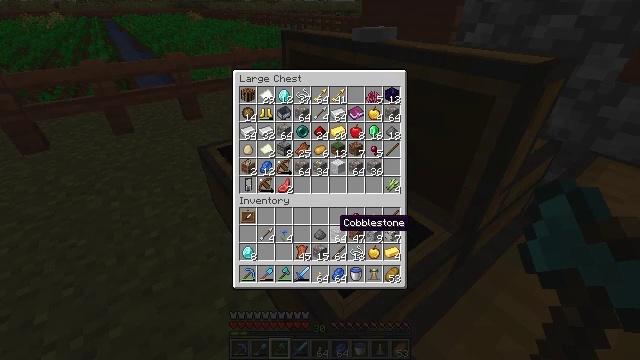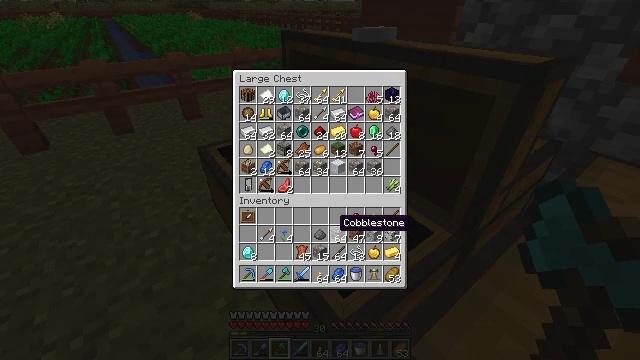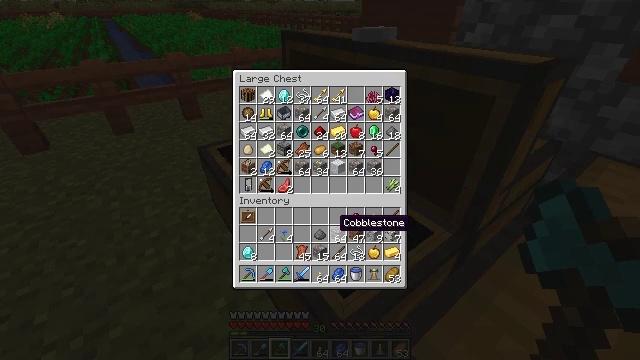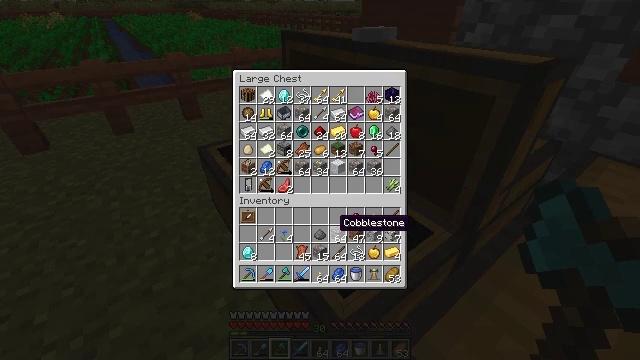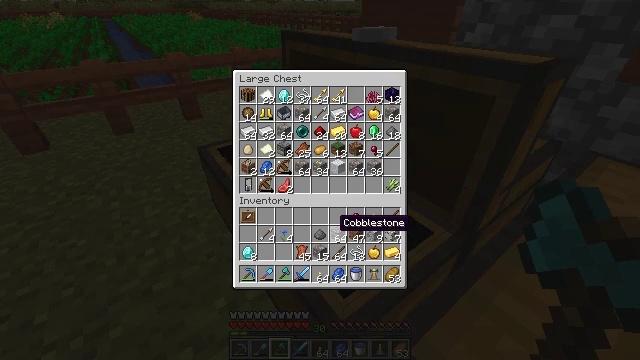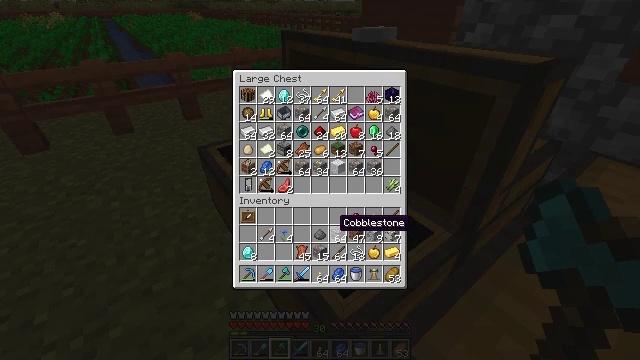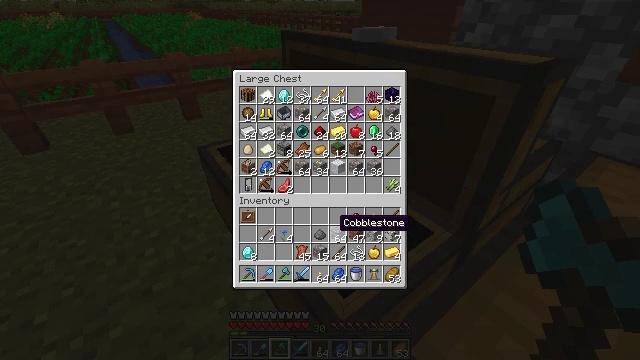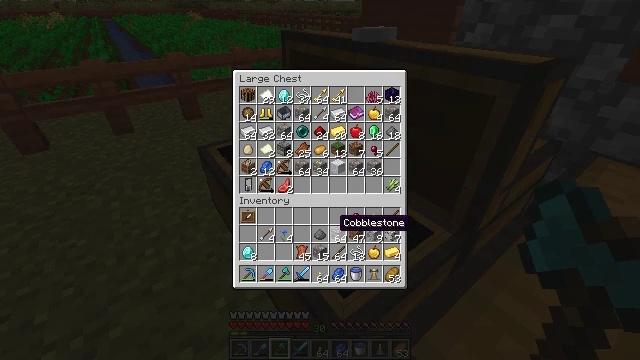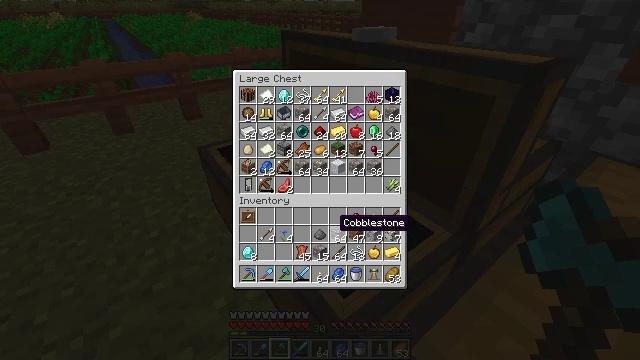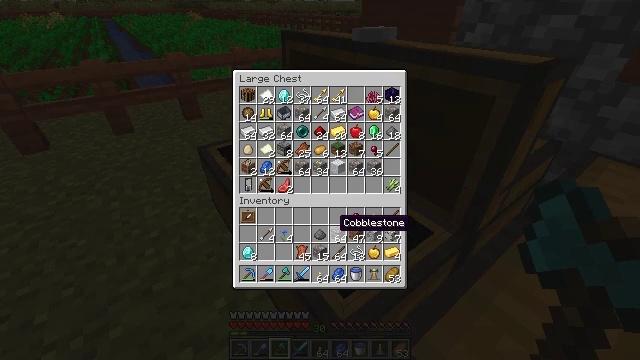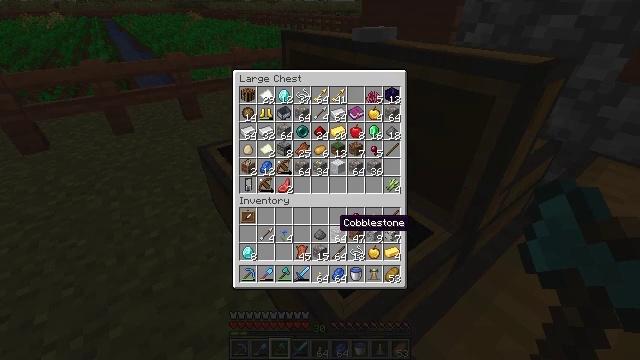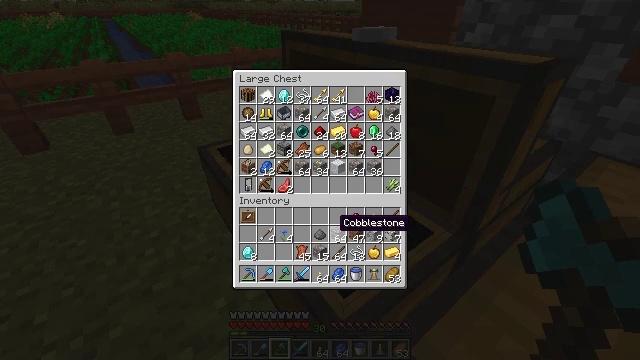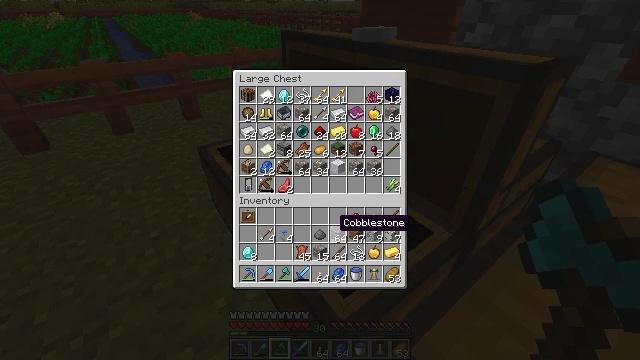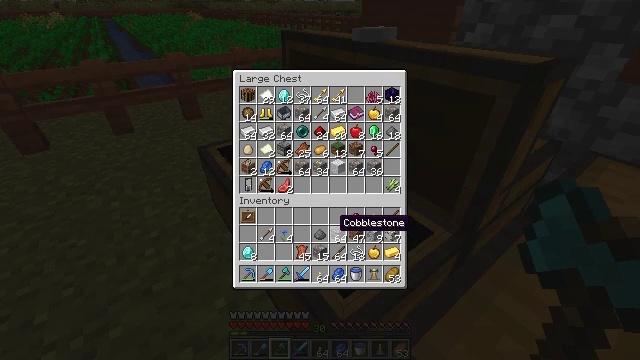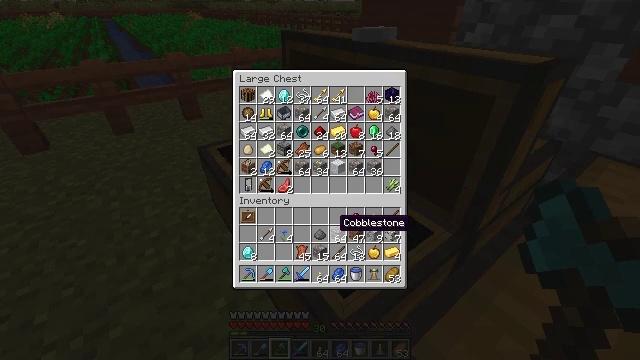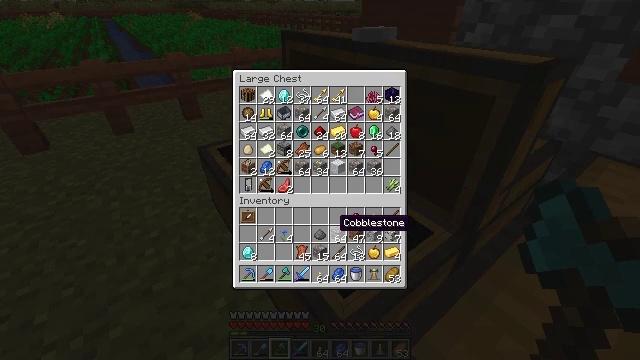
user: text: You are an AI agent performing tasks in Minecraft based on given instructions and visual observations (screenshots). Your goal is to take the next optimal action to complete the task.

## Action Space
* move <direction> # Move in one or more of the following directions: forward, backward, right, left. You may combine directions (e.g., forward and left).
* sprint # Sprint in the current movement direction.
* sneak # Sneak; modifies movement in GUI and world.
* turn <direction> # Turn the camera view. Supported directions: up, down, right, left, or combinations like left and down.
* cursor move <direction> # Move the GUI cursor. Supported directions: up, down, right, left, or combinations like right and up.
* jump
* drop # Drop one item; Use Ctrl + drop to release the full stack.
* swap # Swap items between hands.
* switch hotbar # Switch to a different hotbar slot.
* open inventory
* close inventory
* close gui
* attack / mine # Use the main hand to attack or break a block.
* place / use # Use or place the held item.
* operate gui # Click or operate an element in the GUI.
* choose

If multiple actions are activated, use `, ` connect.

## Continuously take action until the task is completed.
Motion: motion action
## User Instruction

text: Craft a diamond hoe.
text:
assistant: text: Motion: no_op
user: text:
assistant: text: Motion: no_op
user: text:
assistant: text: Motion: no_op
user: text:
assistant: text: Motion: no_op
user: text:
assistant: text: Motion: no_op
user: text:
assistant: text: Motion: no_op
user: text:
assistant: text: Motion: no_op
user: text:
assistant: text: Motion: no_op
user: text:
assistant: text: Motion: no_op
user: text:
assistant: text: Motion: no_op
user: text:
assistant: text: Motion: no_op
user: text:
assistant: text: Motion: no_op
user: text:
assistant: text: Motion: no_op
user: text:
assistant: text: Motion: no_op
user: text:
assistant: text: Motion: no_op
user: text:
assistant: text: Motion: no_op
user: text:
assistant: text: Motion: no_op
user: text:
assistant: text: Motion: no_op
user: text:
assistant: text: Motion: no_op
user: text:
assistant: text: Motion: no_op
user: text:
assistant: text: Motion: no_op
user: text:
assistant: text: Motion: no_op
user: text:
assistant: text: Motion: no_op
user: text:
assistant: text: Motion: no_op
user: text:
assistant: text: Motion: no_op
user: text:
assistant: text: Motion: no_op
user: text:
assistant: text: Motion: no_op
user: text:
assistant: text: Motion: no_op
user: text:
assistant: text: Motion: no_op
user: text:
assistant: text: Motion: no_op